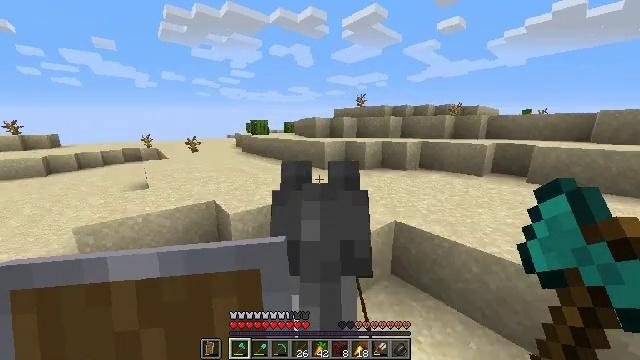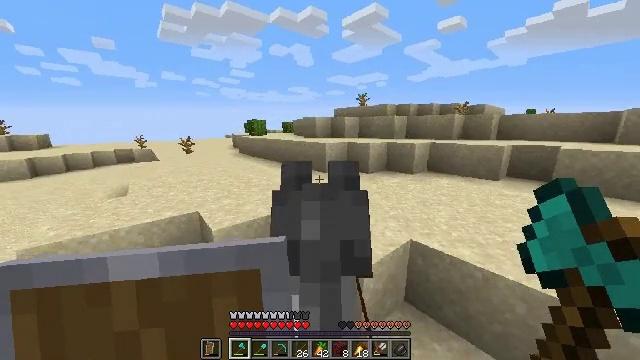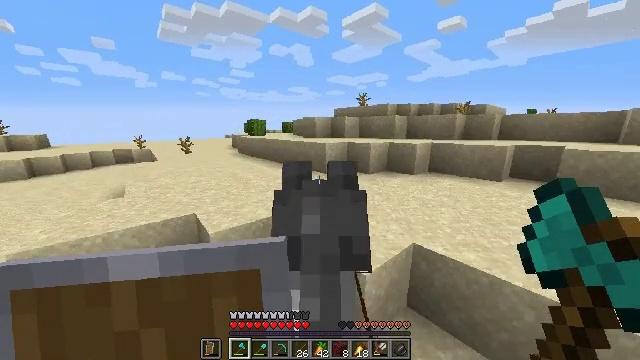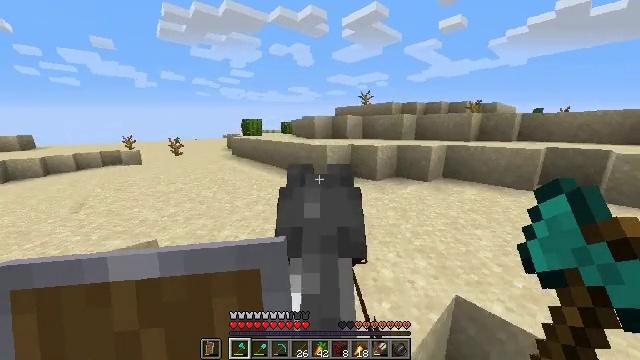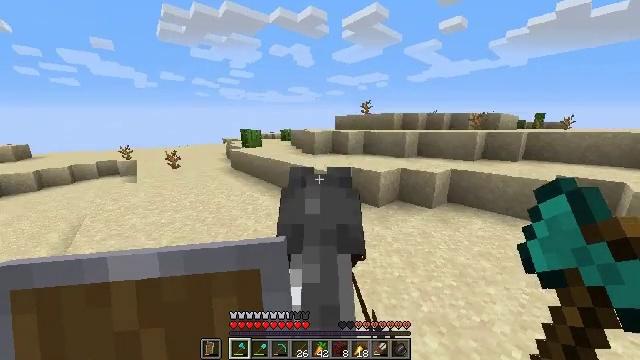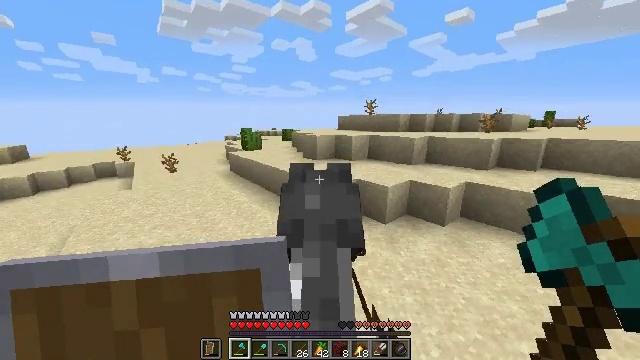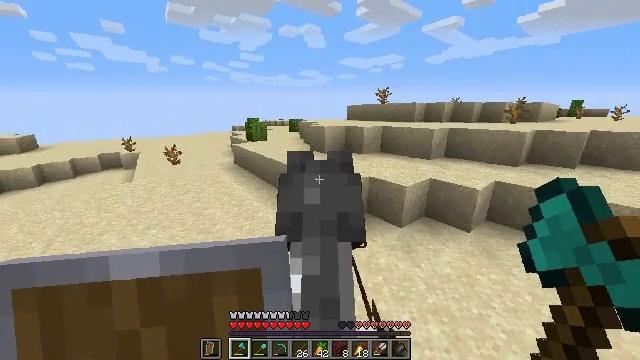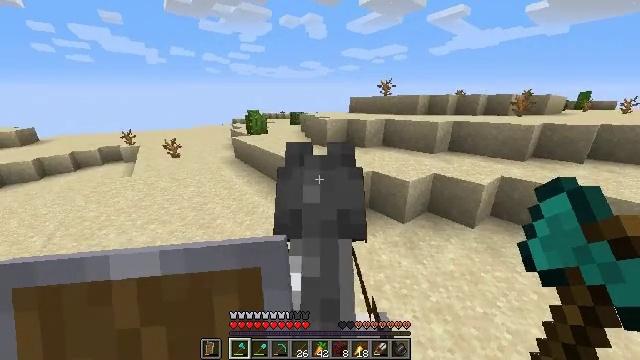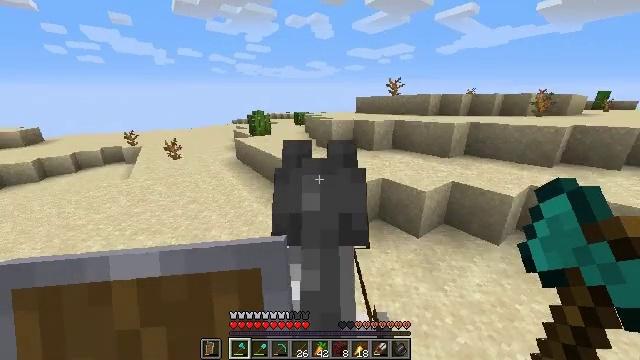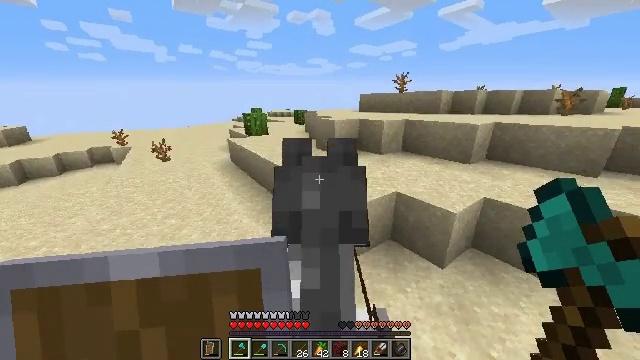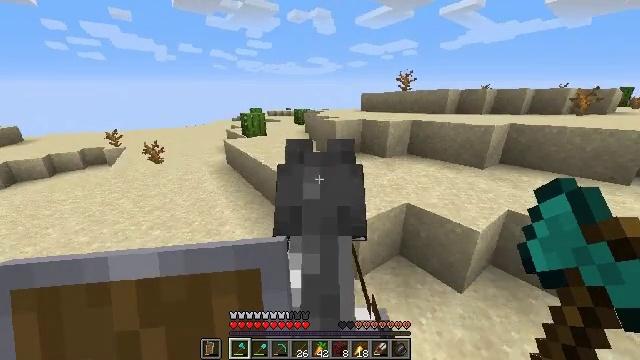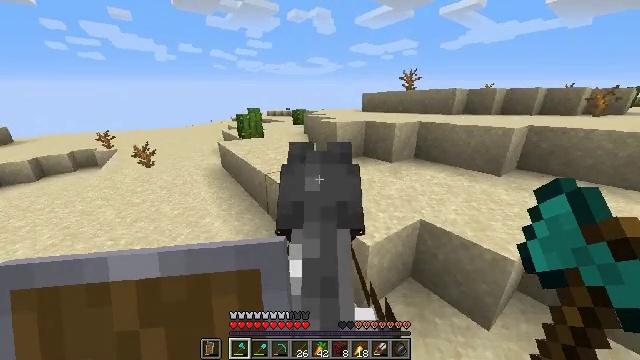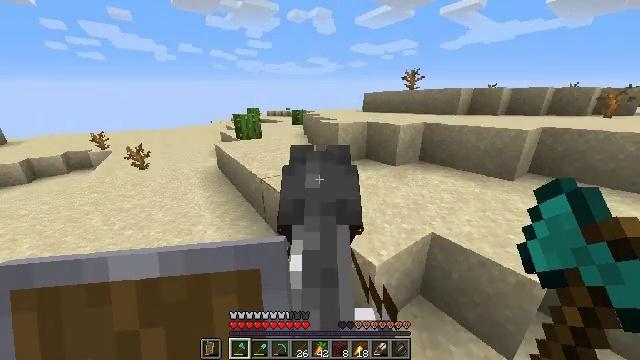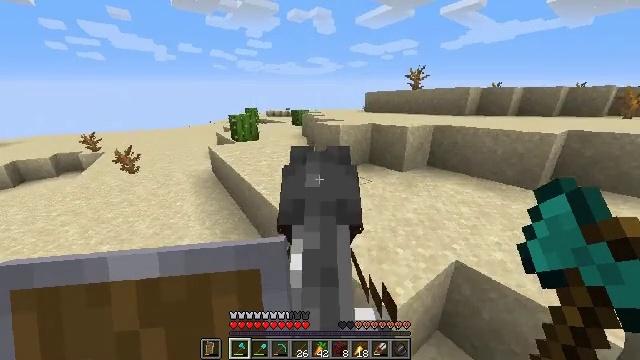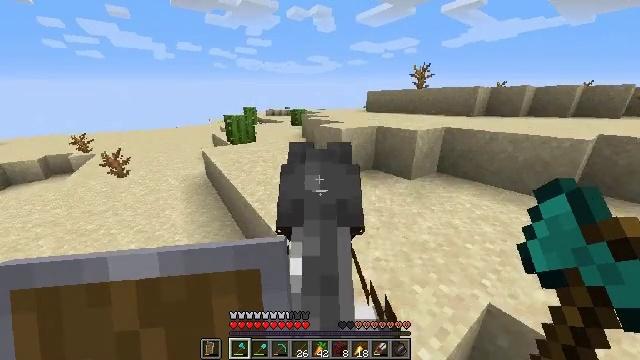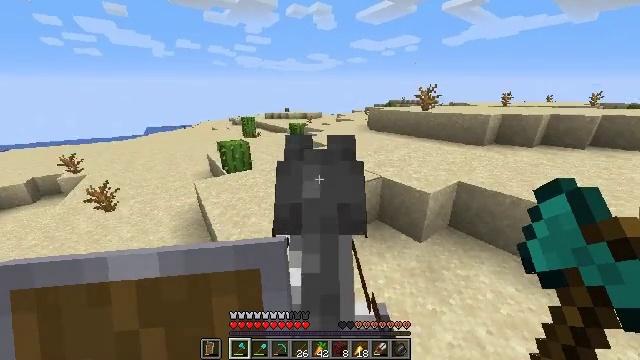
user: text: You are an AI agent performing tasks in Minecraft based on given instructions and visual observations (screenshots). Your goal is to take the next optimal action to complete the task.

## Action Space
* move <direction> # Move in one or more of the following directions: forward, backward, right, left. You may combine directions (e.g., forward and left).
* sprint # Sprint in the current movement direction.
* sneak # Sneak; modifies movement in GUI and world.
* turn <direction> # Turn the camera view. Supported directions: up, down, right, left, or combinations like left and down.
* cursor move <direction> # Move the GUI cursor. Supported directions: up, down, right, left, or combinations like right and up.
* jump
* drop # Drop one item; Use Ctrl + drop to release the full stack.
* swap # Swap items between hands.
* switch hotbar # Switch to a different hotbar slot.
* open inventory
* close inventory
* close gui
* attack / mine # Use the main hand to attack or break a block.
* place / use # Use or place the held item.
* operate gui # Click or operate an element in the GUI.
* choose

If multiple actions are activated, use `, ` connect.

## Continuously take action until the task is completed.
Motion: motion action
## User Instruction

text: Dig up some sand.
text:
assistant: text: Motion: move forward, sprint
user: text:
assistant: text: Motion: move forward, sprint
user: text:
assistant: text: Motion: move forward, sprint
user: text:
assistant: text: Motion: move forward, sprint
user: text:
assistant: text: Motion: move forward, sprint, turn down
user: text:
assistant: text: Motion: move forward, sprint, turn left and down
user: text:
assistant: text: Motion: move forward, sprint, turn left and down
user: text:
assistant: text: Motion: move forward, sprint
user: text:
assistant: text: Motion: move forward, sprint
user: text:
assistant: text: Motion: move forward, sprint
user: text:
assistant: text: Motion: move forward, sprint
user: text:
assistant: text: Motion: move forward, sprint
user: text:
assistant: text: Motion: move forward, sprint
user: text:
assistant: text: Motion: move forward, sprint
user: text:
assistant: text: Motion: move forward, sprint
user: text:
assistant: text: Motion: move forward, sprint
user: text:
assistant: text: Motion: move forward, sprint
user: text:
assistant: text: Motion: move forward, sprint, turn right
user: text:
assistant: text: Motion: move forward, sprint, turn right
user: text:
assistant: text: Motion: move forward, sprint, turn right and up
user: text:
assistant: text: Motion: move forward, sprint, turn right
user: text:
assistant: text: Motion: move forward, sprint, turn right
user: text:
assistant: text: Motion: move forward, sprint, turn right
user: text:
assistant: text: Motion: move forward, sprint
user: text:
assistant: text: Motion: move forward, sprint
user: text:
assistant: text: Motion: move forward, sprint
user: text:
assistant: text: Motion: move forward, sprint
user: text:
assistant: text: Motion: move forward, sprint
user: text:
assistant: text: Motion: move forward, sprint, turn left
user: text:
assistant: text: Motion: move forward, sprint, turn left